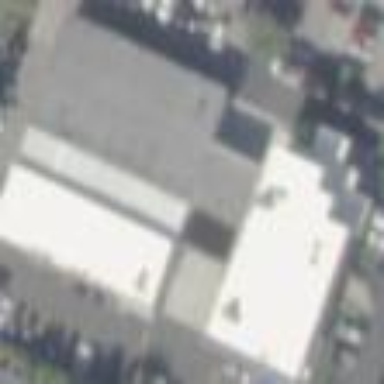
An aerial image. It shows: Retail building.